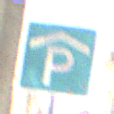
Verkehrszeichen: Parkhaus
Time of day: MorningAfternoon
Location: Roofed (Suburban)
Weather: PartlyCloudy
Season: Winter
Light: Natural